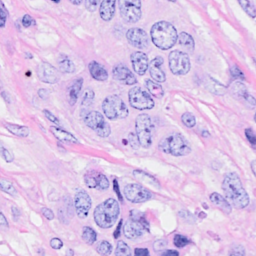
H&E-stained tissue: Breast